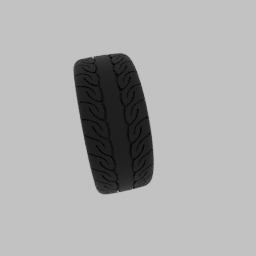
Label: mechanical